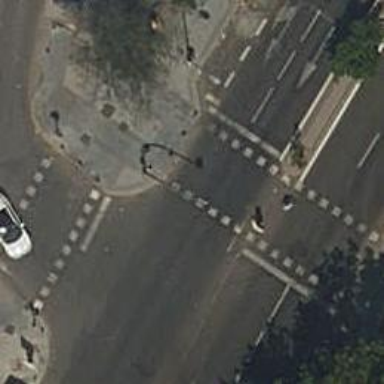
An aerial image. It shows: Traffic signals at road crossing.